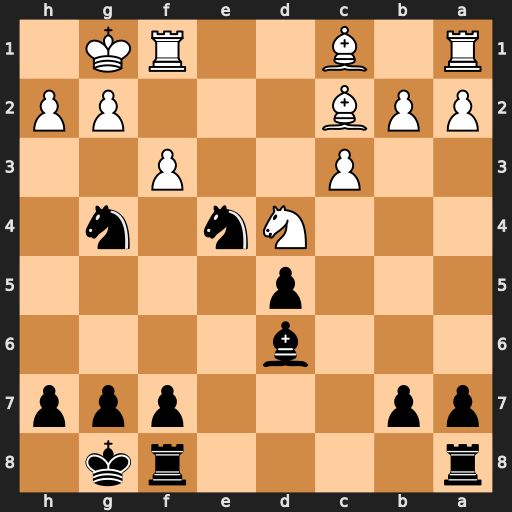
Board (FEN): r4rk1/pp3ppp/3b4/3p4/3Nn1n1/2P2P2/PPB3PP/R1B2RK1
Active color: b
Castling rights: -
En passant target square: -
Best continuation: Bxh2+ Kh1 Ng3#